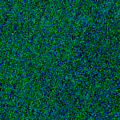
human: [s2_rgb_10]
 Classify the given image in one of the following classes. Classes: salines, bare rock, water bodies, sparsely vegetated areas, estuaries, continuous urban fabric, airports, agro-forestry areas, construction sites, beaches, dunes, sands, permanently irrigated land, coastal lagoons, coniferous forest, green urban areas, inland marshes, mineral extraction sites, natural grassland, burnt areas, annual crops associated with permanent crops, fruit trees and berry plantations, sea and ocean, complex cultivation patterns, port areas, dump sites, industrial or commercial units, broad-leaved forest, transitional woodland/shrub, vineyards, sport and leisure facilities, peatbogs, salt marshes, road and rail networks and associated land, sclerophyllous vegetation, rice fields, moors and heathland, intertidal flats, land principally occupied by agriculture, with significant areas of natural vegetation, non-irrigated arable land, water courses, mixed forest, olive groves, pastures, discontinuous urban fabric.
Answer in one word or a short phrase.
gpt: sea and ocean